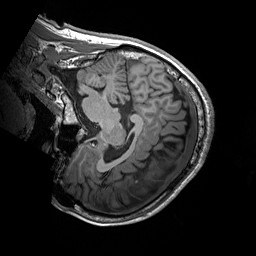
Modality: T1w
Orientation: sagittal
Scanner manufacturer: siemens
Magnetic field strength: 3 T
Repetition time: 2.2 s
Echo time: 0.00244 s